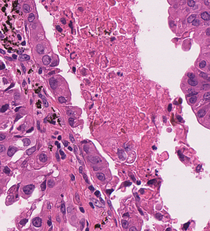
Tumor epithelial tissue: yes
Tumor-associated stroma tissue: yes
Normal tissue: no